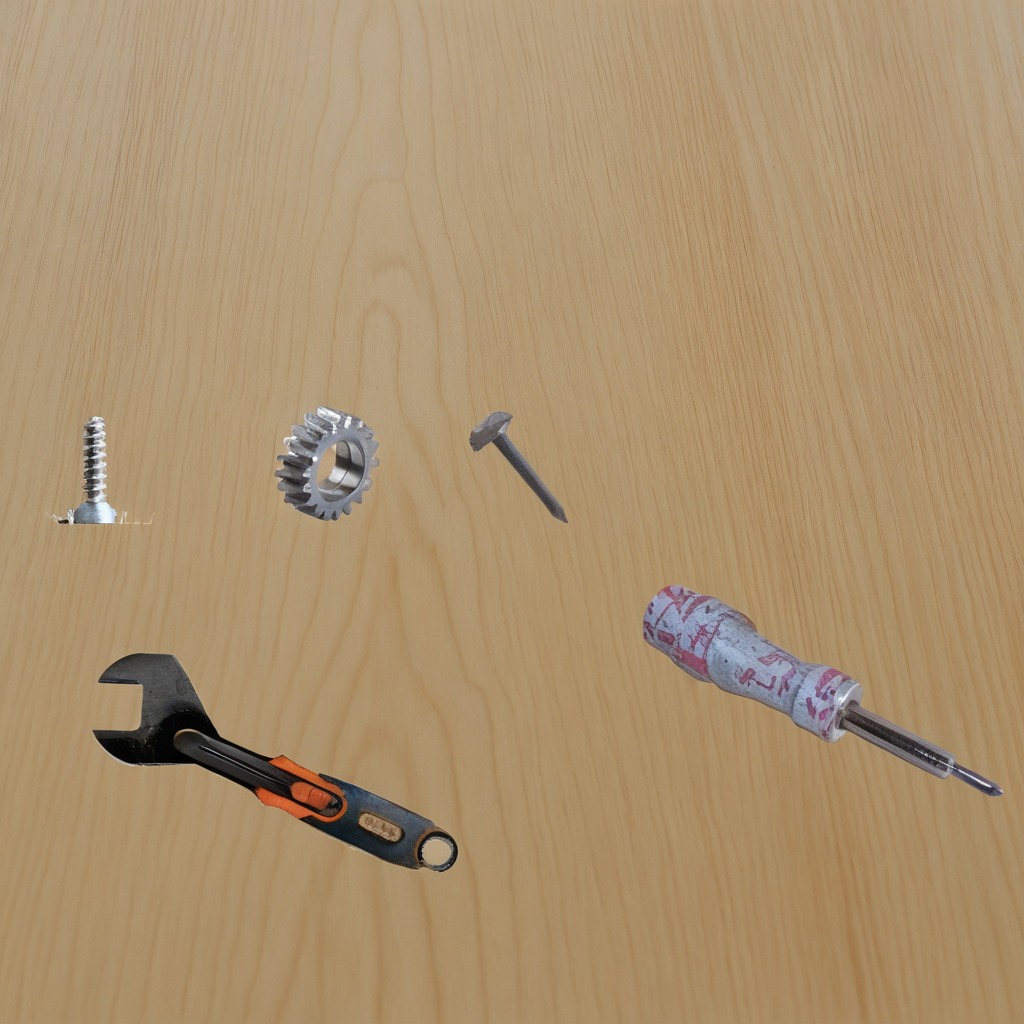
A steel gear with teeth, a metal machine screw, an iron nail, a screwdriver, and a wrench are lying on the plywood surface.